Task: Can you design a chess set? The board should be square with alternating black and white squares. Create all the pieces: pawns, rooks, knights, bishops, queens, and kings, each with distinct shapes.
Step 2219:
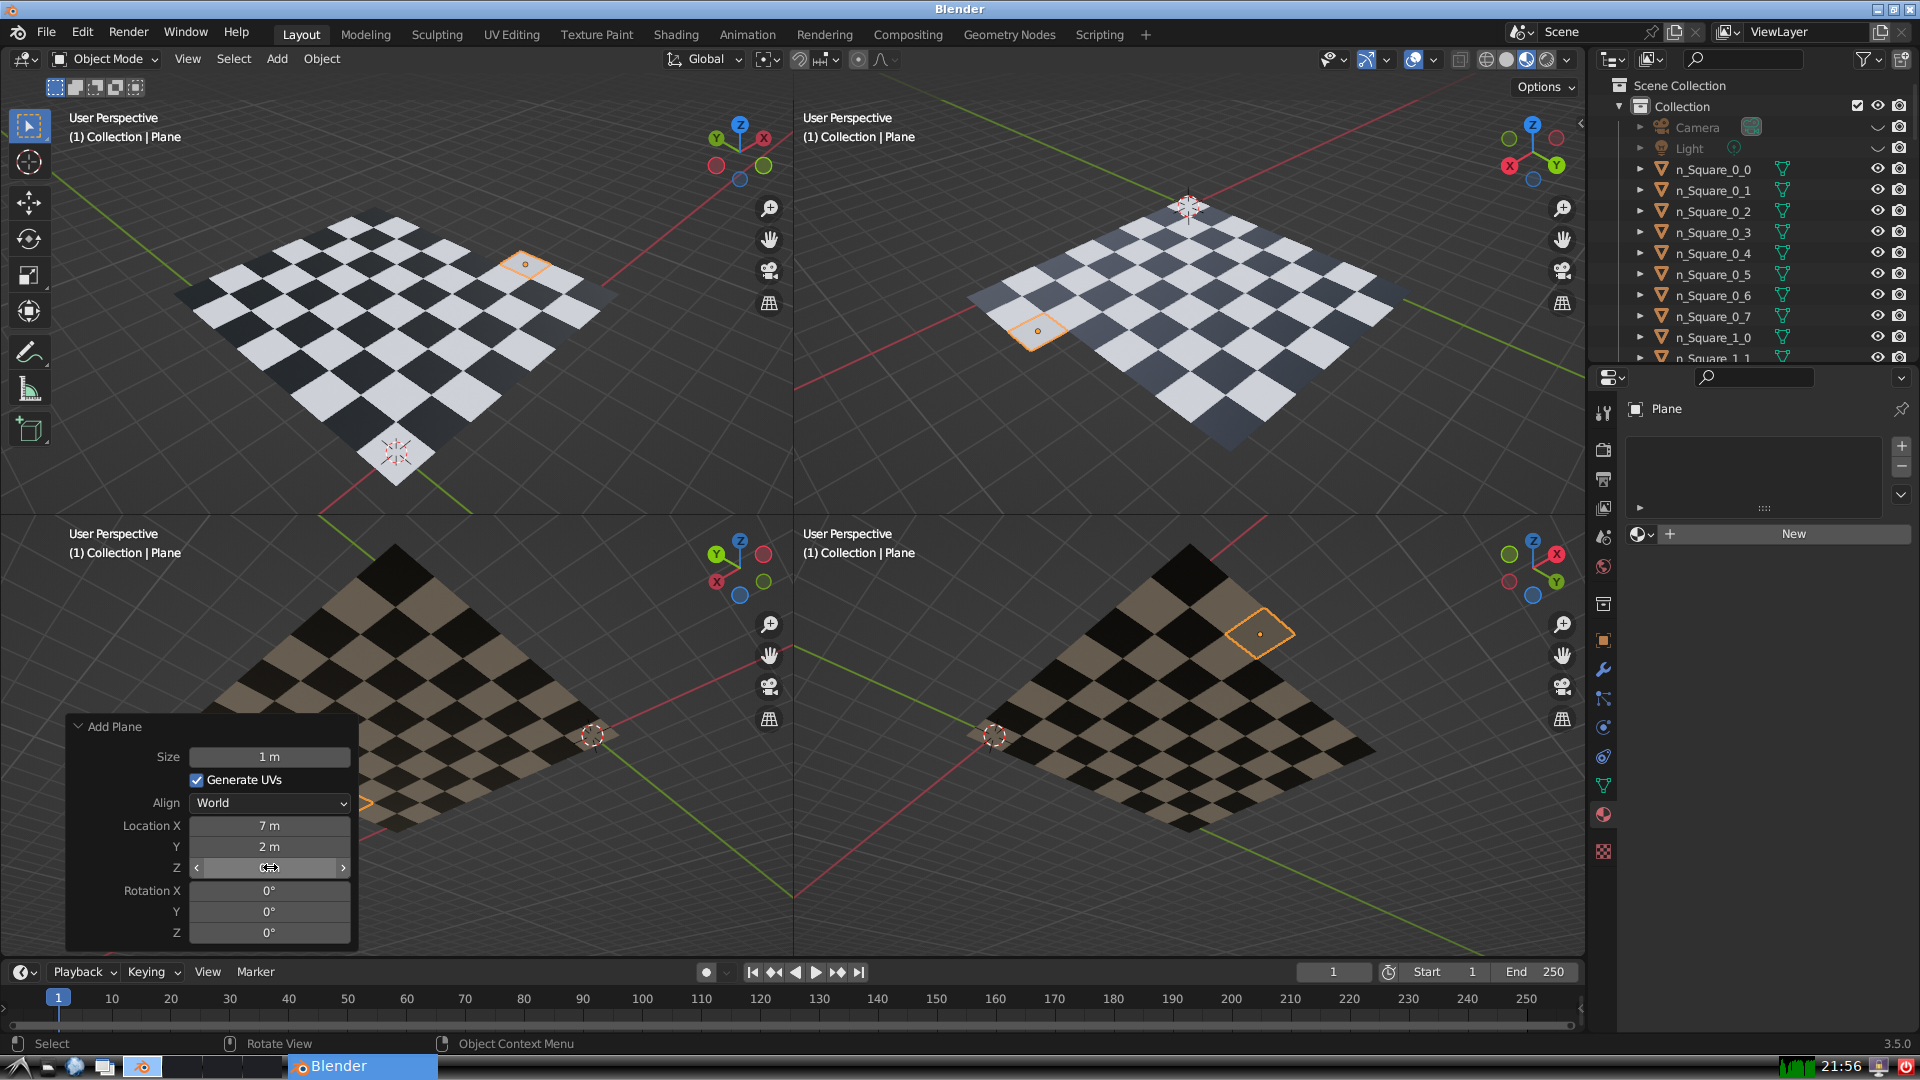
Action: click: no